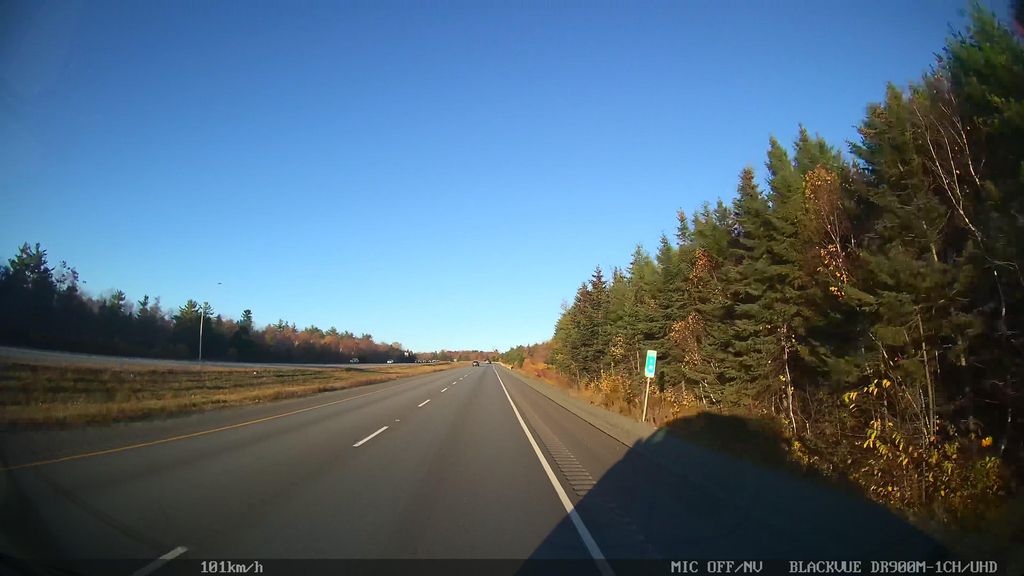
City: halifax